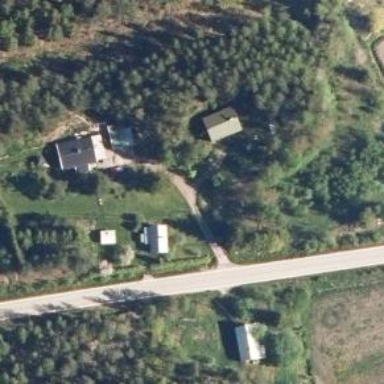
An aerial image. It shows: Driveway leading to service road.